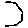
Label: hexagon